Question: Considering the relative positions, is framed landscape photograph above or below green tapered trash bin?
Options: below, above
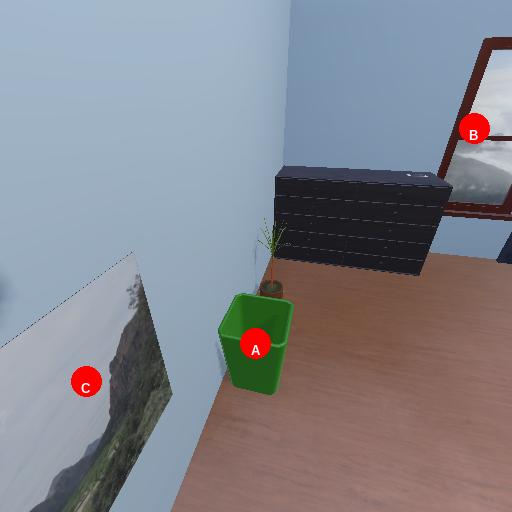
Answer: below